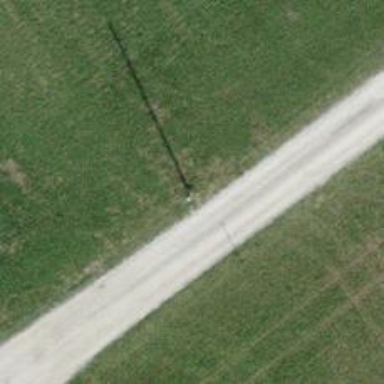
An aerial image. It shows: Power pole.